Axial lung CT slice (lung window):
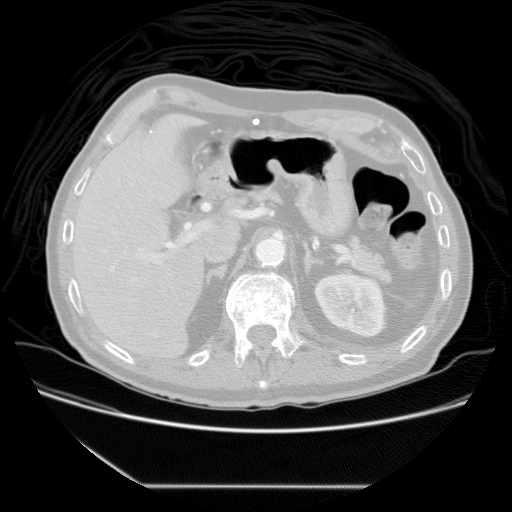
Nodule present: no